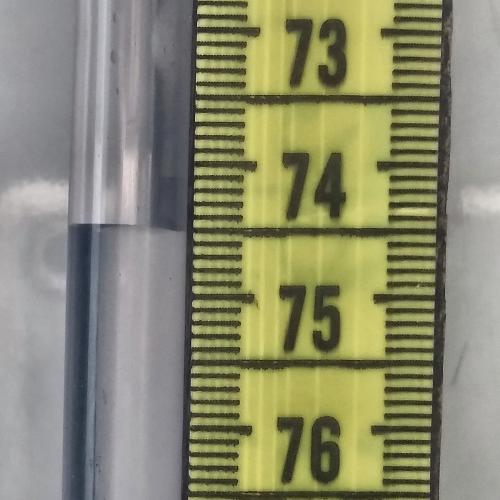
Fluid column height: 74.5 cm